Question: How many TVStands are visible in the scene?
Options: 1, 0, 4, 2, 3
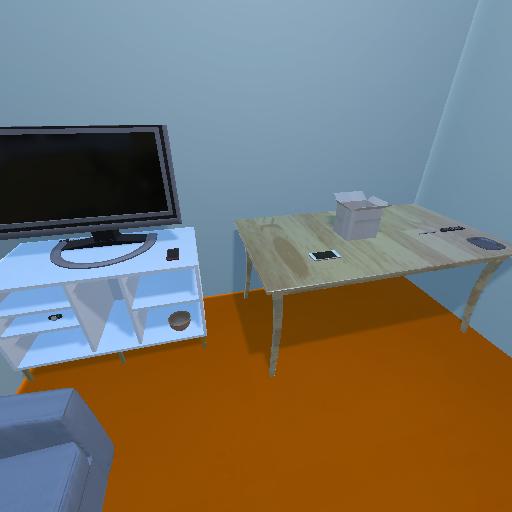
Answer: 1